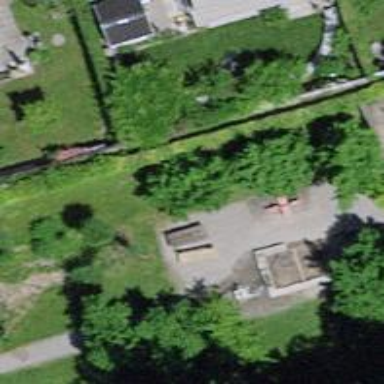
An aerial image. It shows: Playground featuring swings.